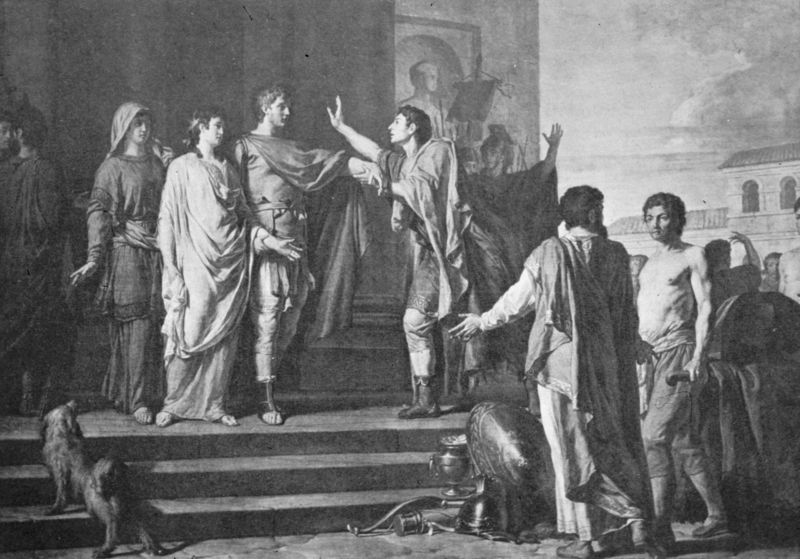
Titel: La continence de Scipion, Die Enthaltsamkeit des Scipio
Künstler: Nicolas-Guy Brenet
Standort: Strasbourg
Institution: Musée des Beaux-Arts
Schlagwörter: dunkel, fuß, gemälde, gott, hand, himmel, kampf, kopf, mann, nackt, schatten, umhang, weiß, wolken, frauen, menschen, stadt, fenster, finger, frankreich, frau, grau, hell, kleid, kleider, männer, reden, schwarz, zeichnung, dach, gebäude, gürtel, haus, hund, schleier, tier, tuch, wolke, gespräch, versammlung, alt, gericht, arm, arme, falten, gesicht, historie, kleidung, mensch, stehen, diskutieren, häuser, kirche, gewand, gold, kelch, kutte, redner, gewänder, klassizismus, kanne, krug, skulptur, statue, bewölkt, deutschland, bein, füße, bogen, italien, schuhe, fahne, flagge, trage, dorf, mauer, grafik, platz, treppe, treppen, kopftuch, muskeln, büste, stufe, stufen, sandalen, bauch, oberkörper, stola, foto, fotografie, nische, schild, antike, philosoph, schwarzweiss, radierung, schwert, waffen, aquatinta, helm, geschenk, gefässe, rüstung, rom, römer, eiss, beute, bahre, toga, gemeinde, historienmalerei, segen, griechenland, diskussion, umhänge, weißw, himel, kutten, tempel, armbrust, pokal, bitte, gabe, tunika, köcher, gruß, schwar, schatz, athen, kapuze, latein, caesar, togen, sänfte, geräte, gegener, bare, gift, brutus, barre, einspruch, menshen, richterspruch, scipio, sief, mitelalter, caligula, soildat, debatten, bello, stolen